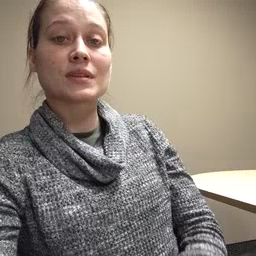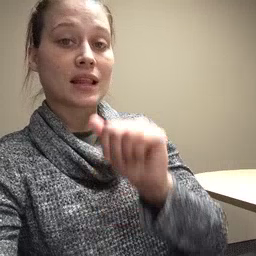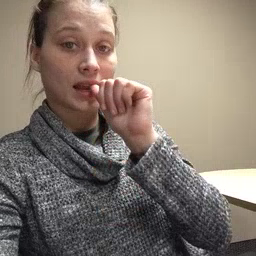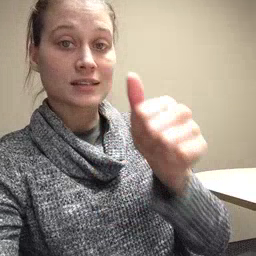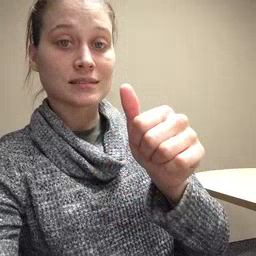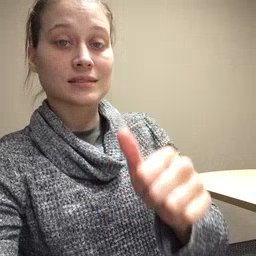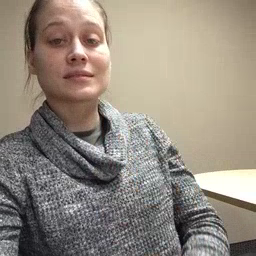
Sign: nuts